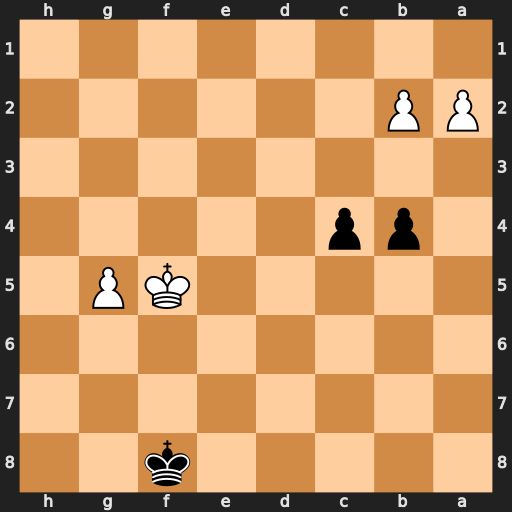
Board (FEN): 5k2/8/8/5KP1/1pp5/8/PP6/8
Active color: b
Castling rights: -
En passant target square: -
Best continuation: c3 bxc3 bxc3 Ke4 c2